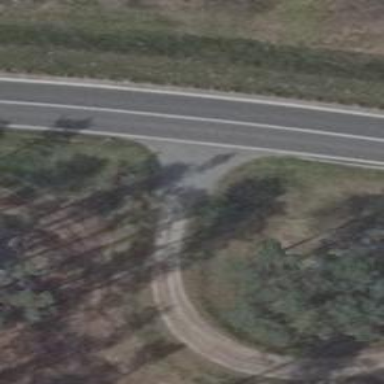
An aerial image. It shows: Emergency access point on the road.